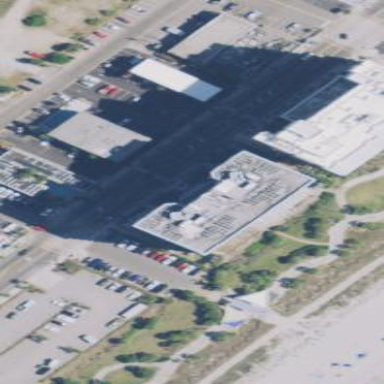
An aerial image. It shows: Hotel building.